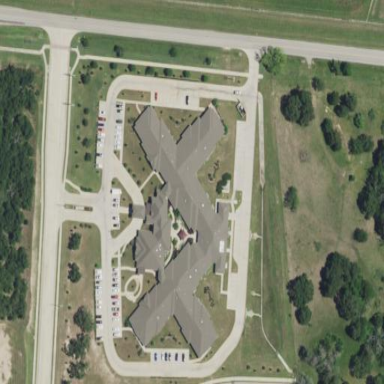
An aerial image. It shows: Nursing home building.